Current action and preconditions to check: path_clear

Your task: For each precondition in the list above, predict whether it will hold at this action.

Consider the current scene as observed from the mobile robot's camera, and analyze the predicted future states of all dynamic agents (e.g., people, animals, vehicles, or any moving entities) within the NEXT SECOND.

IMPORTANT: Only answer "very likely" if you are absolutely certain—based on strong, clear evidence—that a dynamic agent will violate the precondition in the predicted future state. Do NOT answer "very likely" for unlikely, ambiguous, or low-probability risks.

Ask yourself for each precondition: Is there a high probability, with clear and convincing evidence, that the predicted future states of any dynamic agent will interfere with the predicted future state of the currently executing action within the NEXT SECOND, causing that precondition to fail?

Assess the risk level based on these predictions. Use "likely" or "very likely" if motions create a clear risk of interference.

Use "neutral" or "improbable" if agents are nearby but their predicted paths are clearly diverging or non-conflicting.

Failure Risk Categories: "very improbable", "improbable", "neutral", "likely", "very likely"

Answer Format: Output ONLY the probability_of_failure value from these categories: "very improbable", "improbable", "neutral", "likely", "very likely"

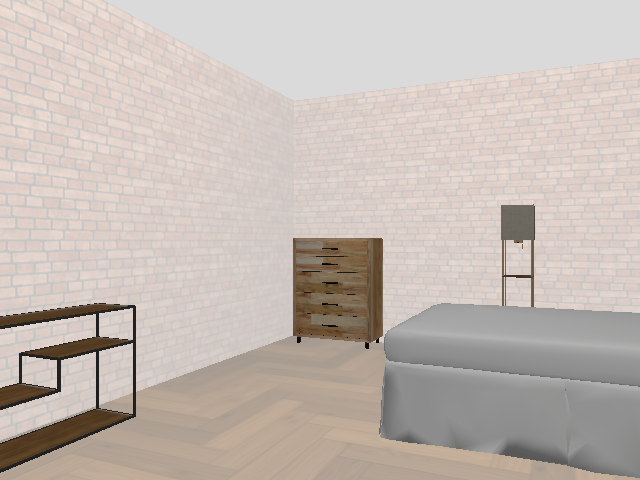

Answer: very improbable